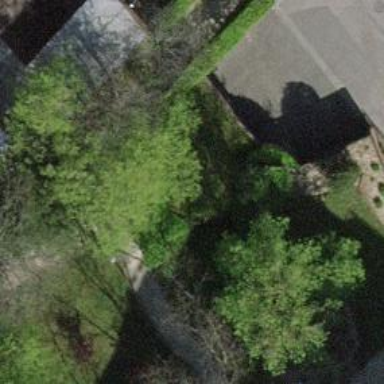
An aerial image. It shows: Driveway tunnel under the road.